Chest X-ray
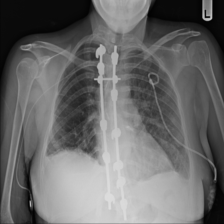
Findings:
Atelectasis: positive
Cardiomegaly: negative
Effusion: positive
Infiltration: negative
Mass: negative
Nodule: negative
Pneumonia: negative
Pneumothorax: negative
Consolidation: negative
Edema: negative
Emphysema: negative
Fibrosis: negative
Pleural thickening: negative
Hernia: negative